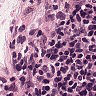
Metastatic tissue present: no